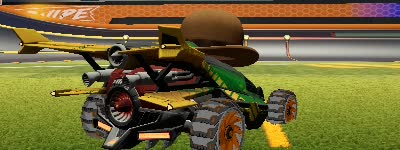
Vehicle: aftershock